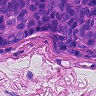
Metastatic tissue present: yes